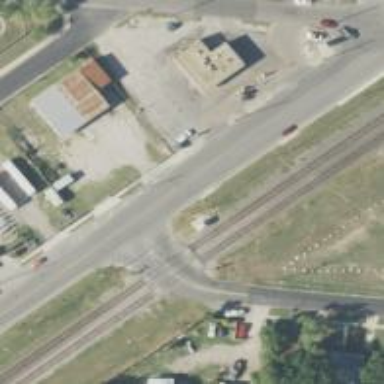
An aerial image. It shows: Level crossing with lights and saltire.